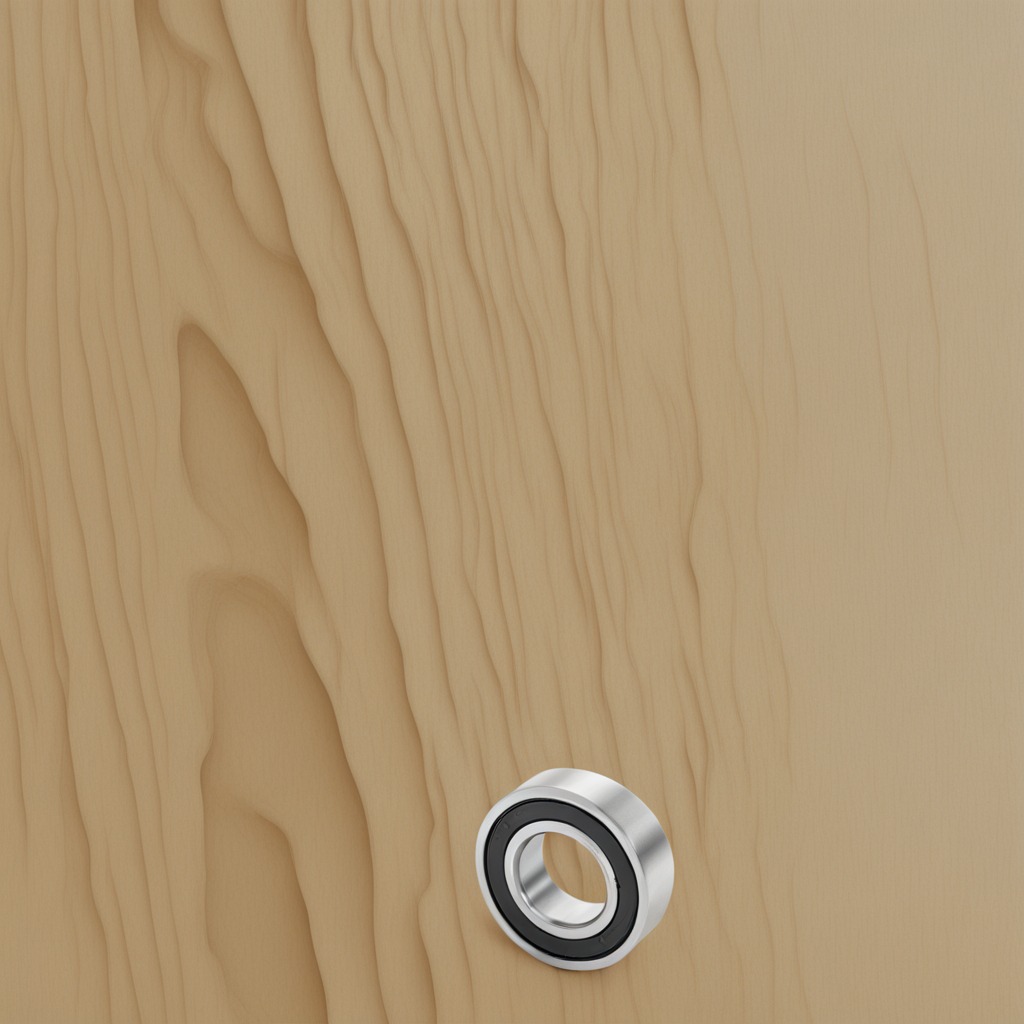
A metal ball bearing is lying on the plywood surface.